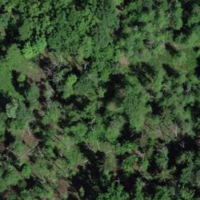
EUNIS habitat code: 41
Species observed at this site:
Milvus migrans